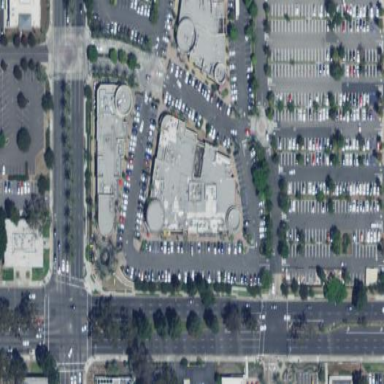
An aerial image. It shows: Retail building.